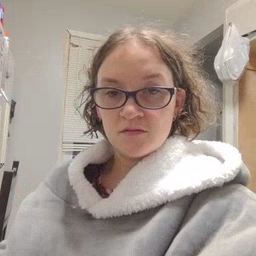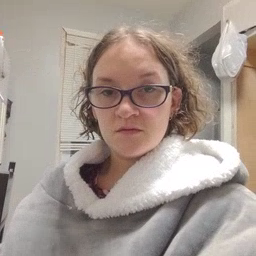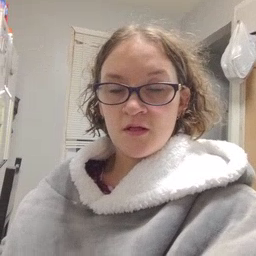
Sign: because